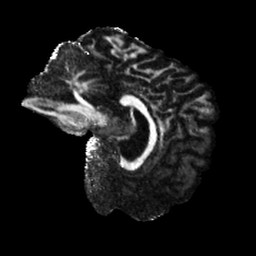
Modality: FA
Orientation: sagittal
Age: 30
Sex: male
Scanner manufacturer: siemens
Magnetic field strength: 6.98 T
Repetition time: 7.776 s
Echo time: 0.076 s